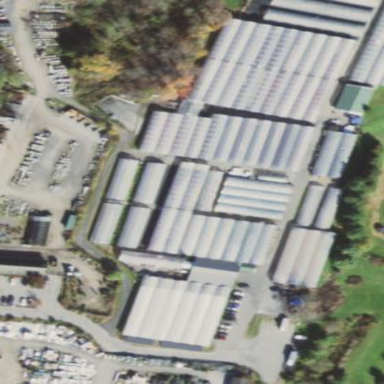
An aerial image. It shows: Greenhouse.